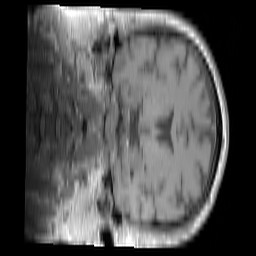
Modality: T1w
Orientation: coronal
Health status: ill
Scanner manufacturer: siemens
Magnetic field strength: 3 T
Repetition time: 0.447 s
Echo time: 0.00266 s